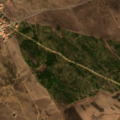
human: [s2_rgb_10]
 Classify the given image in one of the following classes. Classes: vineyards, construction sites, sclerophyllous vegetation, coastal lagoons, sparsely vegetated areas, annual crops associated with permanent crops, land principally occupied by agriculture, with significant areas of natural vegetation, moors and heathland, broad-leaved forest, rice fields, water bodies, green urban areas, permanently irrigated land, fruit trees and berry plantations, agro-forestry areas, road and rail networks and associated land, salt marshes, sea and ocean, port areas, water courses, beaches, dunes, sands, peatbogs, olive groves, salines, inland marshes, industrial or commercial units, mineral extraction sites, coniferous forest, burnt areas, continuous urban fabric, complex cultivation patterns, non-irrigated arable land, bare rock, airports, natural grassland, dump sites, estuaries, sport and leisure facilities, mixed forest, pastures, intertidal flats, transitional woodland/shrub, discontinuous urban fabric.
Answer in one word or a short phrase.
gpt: discontinuous urban fabric, pastures, coniferous forest, transitional woodland/shrub